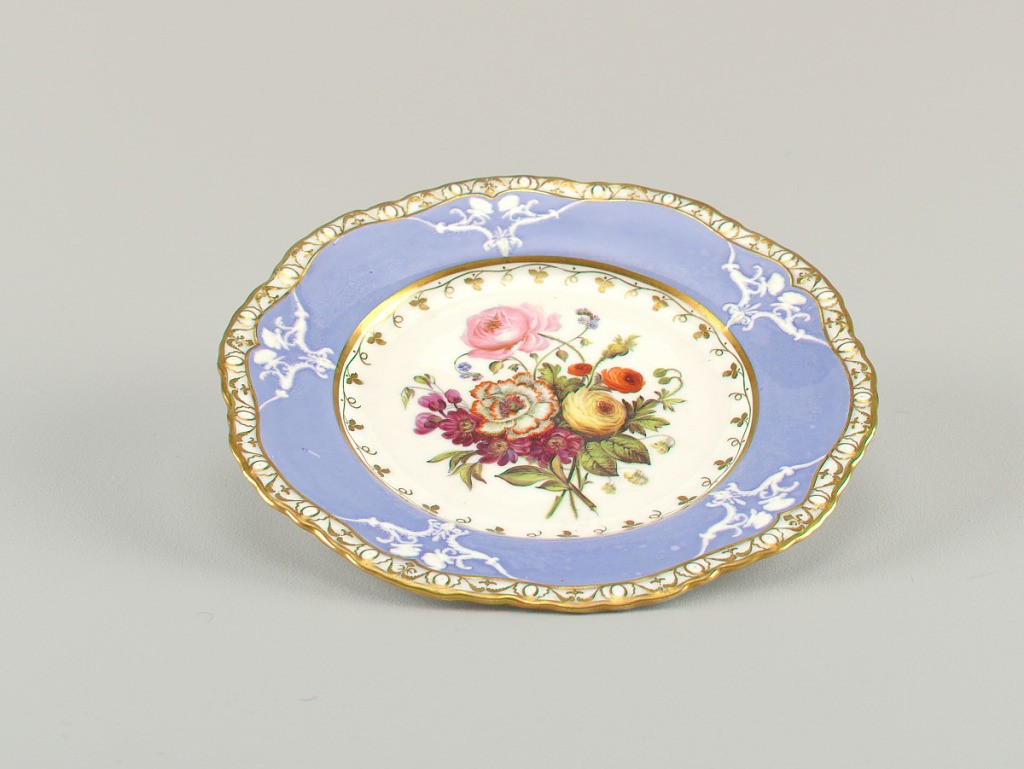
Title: Plate, from a Dessert Service
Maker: Spode Ceramic Works, English, established 1776
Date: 1833–1847
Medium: porcelain (feldspar), vitreous enamel, gold
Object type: plate
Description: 1959-155-1-c: Circular form with scalloped edge and shallow well...